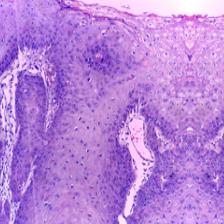
Diagnosis: OSCC